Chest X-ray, AP view. Patient: 12 years old, sex F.
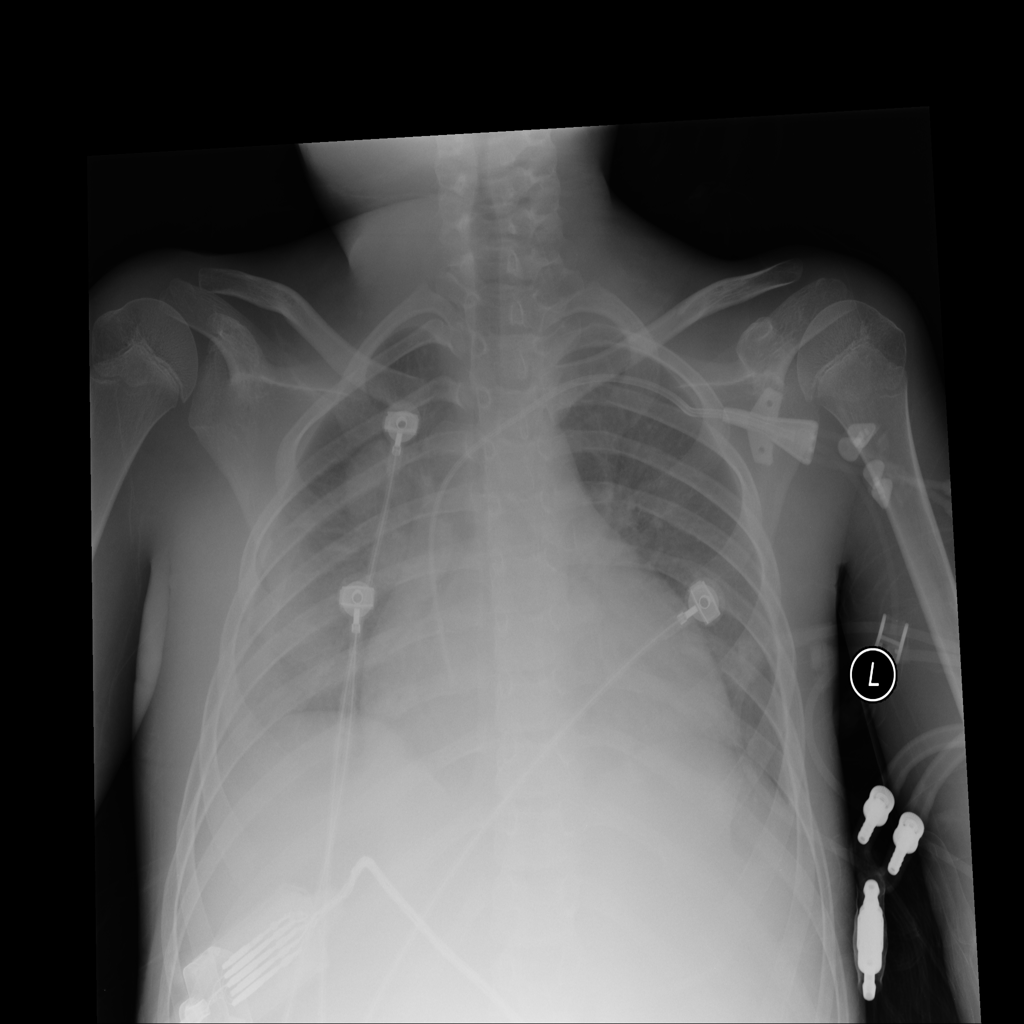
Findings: Cardiomegaly, Effusion, Nodule